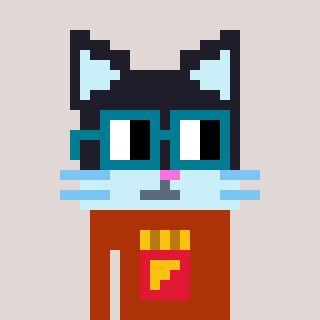
a pixel art character with square dark green glasses, a cat-shaped head and a hotbrown-colored body on a warm background